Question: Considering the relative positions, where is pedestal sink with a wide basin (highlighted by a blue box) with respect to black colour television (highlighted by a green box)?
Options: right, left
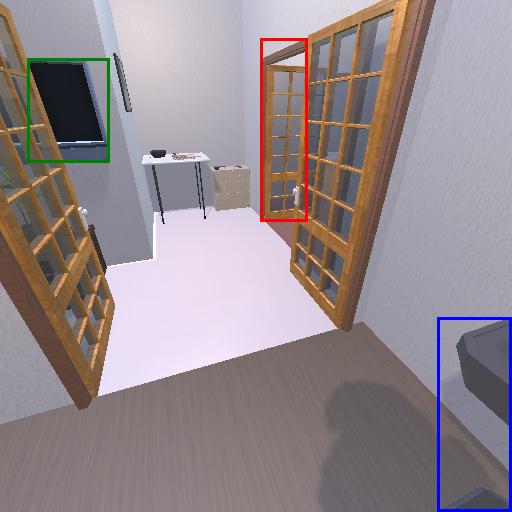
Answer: right